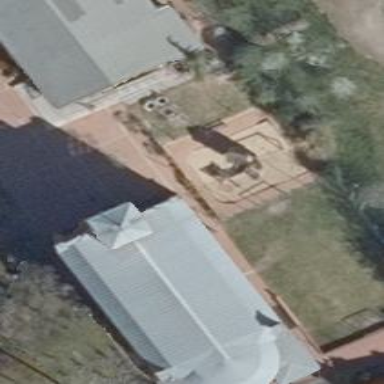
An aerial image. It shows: Playground structure.